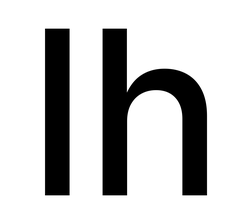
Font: Inter_Medium